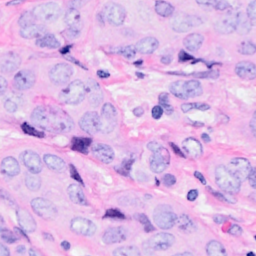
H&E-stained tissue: Breast